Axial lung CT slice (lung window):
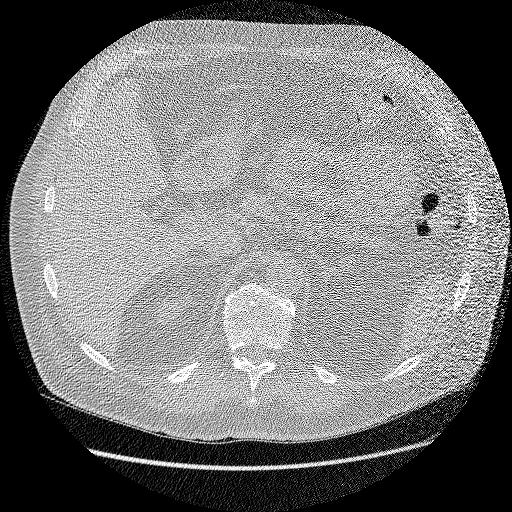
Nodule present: no